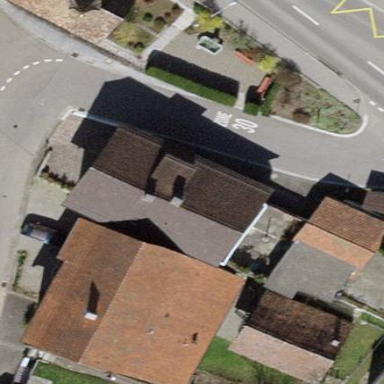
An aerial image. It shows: Semi-detached house.